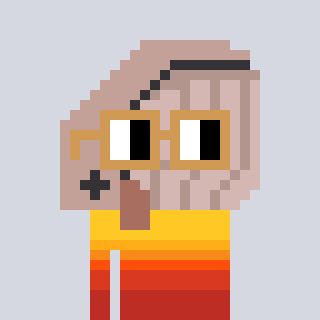
a pixel art character with square brown glasses, a whale-shaped head and a teal-colored body on a cool background